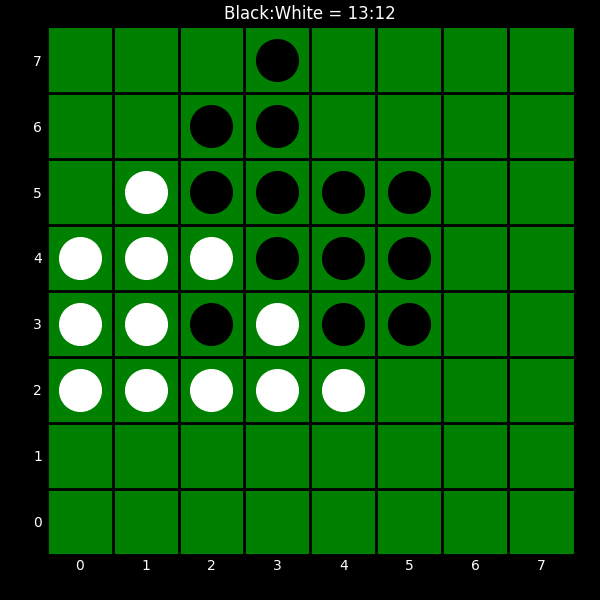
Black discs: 13
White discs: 12